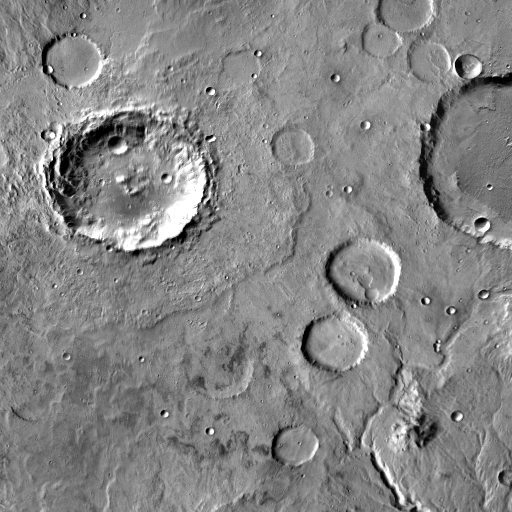
Crater classes present: Background, Other, Buried, Secondary